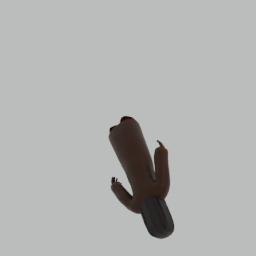
Label: people